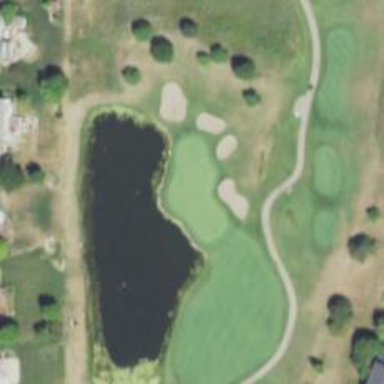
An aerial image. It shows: View of golf hole.